Question: I am trying to get the subset of the dataframe from to .
So in this example, there are two subsets, which i want to store in a temporary DF (then to count if there is any in it):

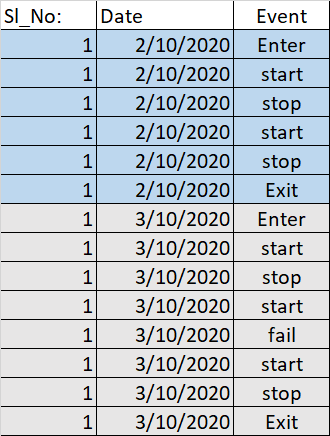
Answer: An option is to 'split' based on the occurence of 'Enter' into a 'list' of 'data.frame' (Based on the example showed, 'Enter' occurs after the 'Exit' row)
'''
lst1 <- split(df1, cumsum(df1$Event == 'Enter'))
'''
Then, we use 'lapply/sapply' to loop over the 'list' and get the 'count'
'''
sapply(lst1, function(x) sum(x$Event == 'fail'))
'''